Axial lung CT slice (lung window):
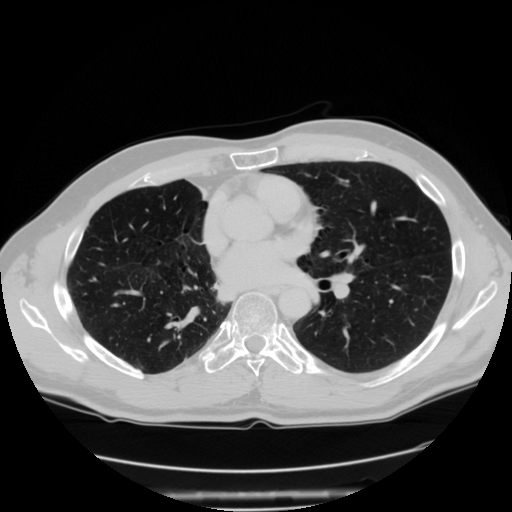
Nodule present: no